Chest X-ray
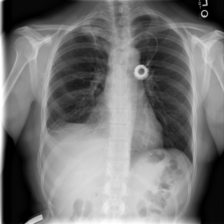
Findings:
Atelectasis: negative
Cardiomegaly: negative
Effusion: positive
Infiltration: negative
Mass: negative
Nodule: negative
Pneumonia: negative
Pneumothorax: negative
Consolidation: negative
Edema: negative
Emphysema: negative
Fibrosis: positive
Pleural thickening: negative
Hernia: negative